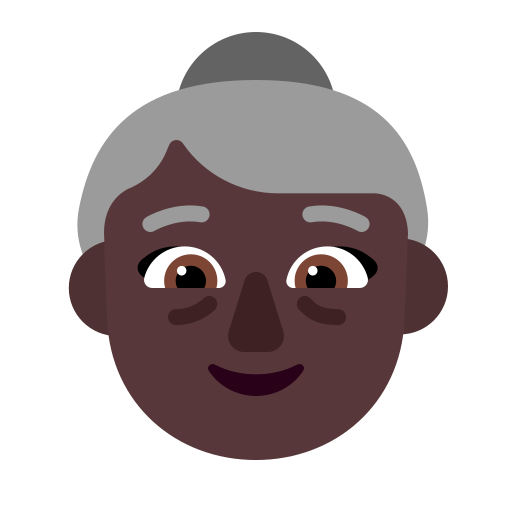
old woman flat dark